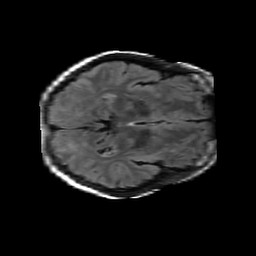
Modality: FLAIR
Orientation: axial
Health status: ill
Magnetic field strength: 3 T